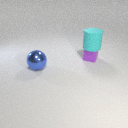
large cyan rubber cylinder above small purple rubber cube